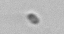
Label: nanoplankton_mix